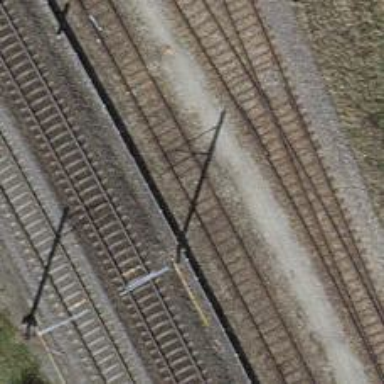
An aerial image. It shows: Single-track railway yard.